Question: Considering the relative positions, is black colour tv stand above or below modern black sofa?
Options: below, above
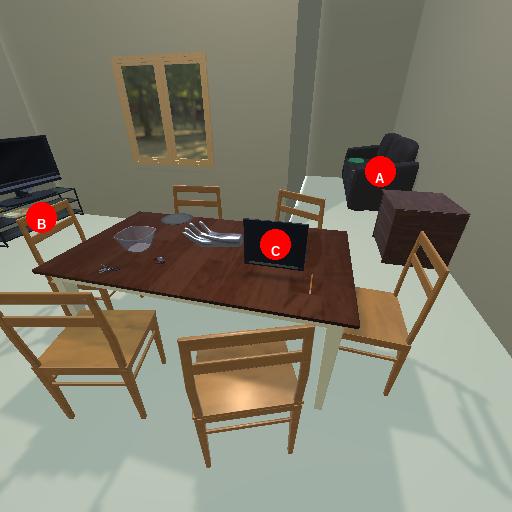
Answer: below